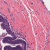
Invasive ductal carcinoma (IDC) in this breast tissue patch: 0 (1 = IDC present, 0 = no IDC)